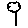
Label: tree